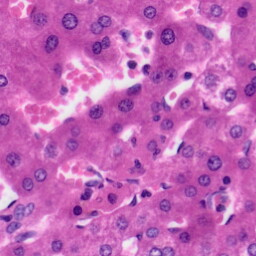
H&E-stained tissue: Liver